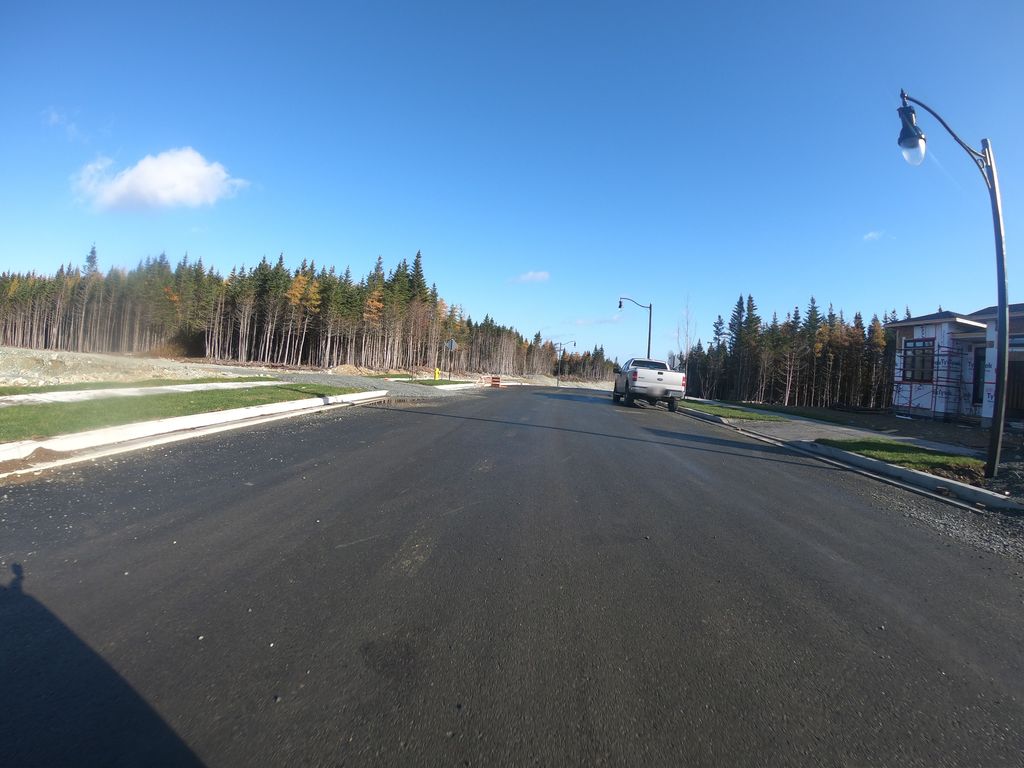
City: st_johns